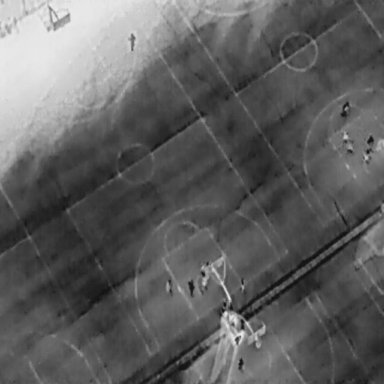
There are 13 People in the infrared image.